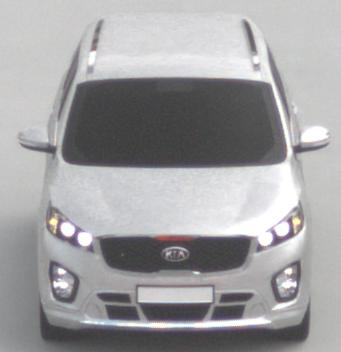
Make: KIA
Model: Sorento 2.2 CRDi
Detailed model: Sorento (UM)
Model produced from: 2015/03
Model produced until: 2017/10
Doors: 5
Color: white
Road condition: dry road
Daytime: morning or afternoon
Contrast: low contrast